Field crop: maize
Growth stage: 2
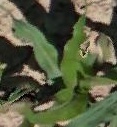
Species: maize